Interaction volume radius: 10 \u00c5
Interaction volume height: 20 \u00c5
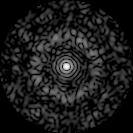
Disorder parameter: 0.8451